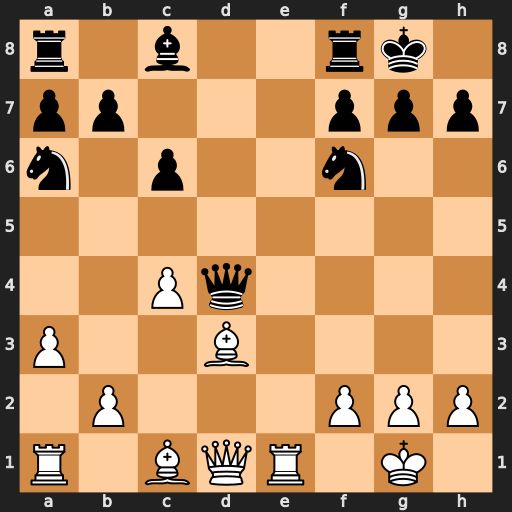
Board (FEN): r1b2rk1/pp3ppp/n1p2n2/8/2Pq4/P2B4/1P3PPP/R1BQR1K1
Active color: w
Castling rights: -
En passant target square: -
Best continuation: Bxh7+ Nxh7 Qxd4